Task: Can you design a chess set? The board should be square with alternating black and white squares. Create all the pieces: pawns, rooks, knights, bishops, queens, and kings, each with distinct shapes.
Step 3091:
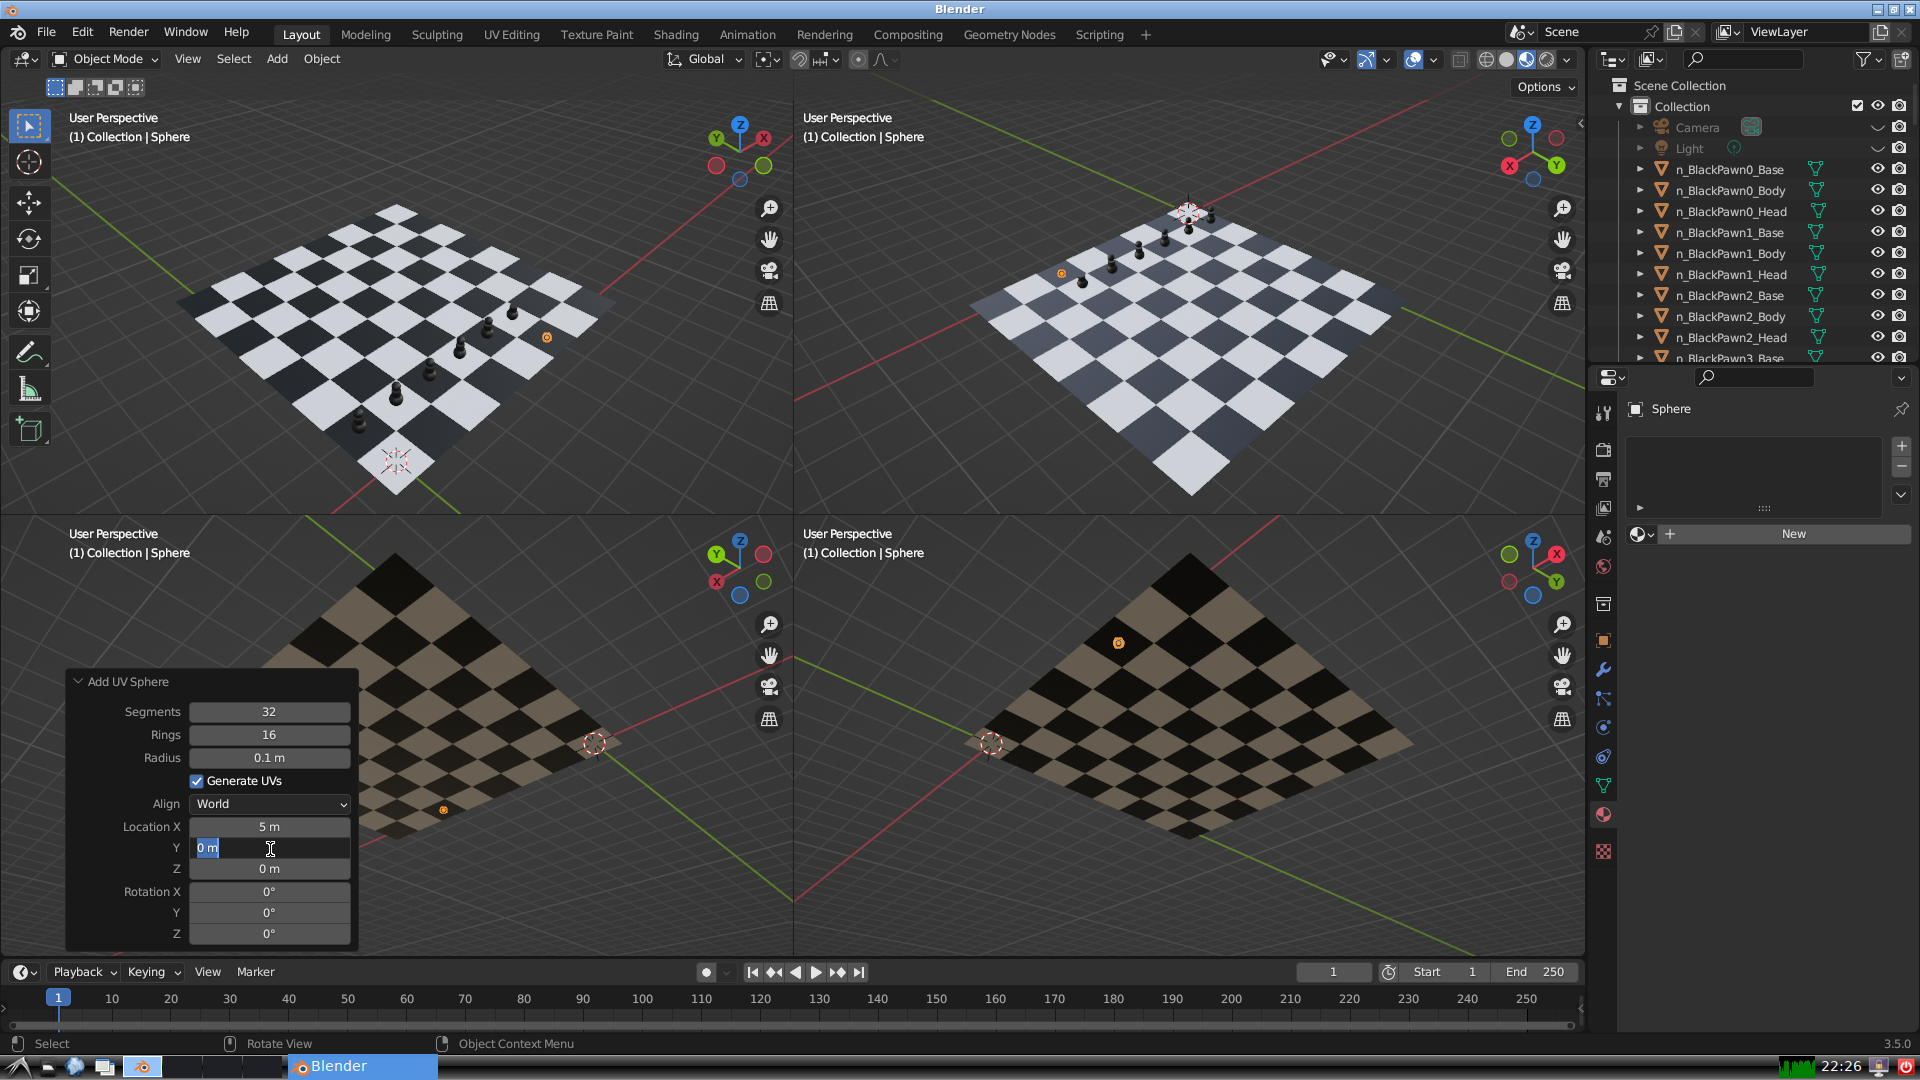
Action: input_text: 1.0